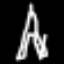
Label: The Eiffel Tower